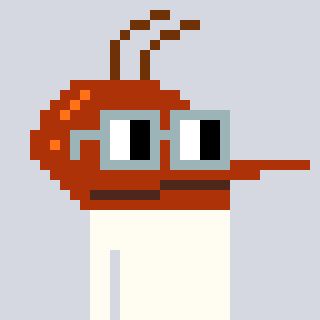
a pixel art character with square dark gray glasses, a mosquito-shaped head and a rust-colored body on a cool background